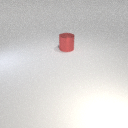
large red metal cylinder